Brain MRI, t2w sequence, axial 2D slice.
Patient: age 18, sex F, weight 95 kg, height 1.95 m
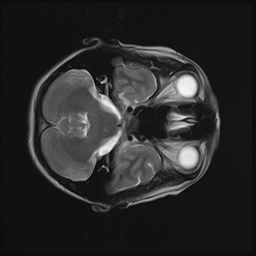